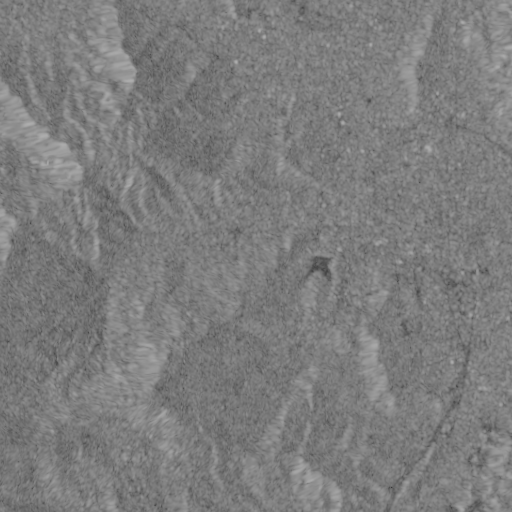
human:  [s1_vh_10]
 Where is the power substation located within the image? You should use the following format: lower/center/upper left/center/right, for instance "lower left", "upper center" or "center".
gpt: The power substation is located in the upper right of the image.
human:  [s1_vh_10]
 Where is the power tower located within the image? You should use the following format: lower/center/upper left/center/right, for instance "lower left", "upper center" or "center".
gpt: The power tower is located in the upper of the image.
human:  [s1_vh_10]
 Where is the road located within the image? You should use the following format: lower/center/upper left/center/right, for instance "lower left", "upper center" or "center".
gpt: There is no road in the image.

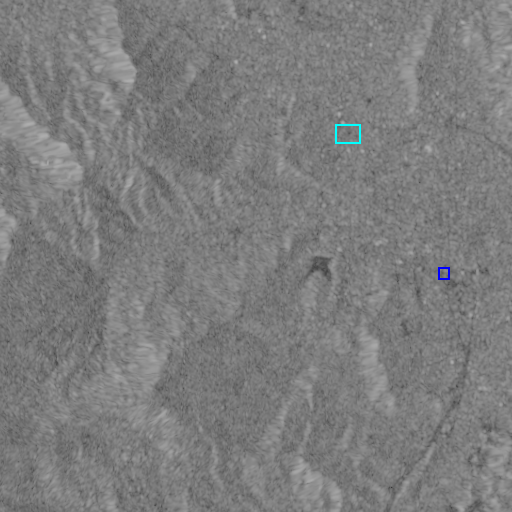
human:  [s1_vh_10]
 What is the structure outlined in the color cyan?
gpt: The structure outlined in cyan is a park.
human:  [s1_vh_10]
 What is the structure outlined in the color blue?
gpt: The structure outlined in blue is a parking lot.
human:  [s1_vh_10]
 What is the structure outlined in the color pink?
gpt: There is no pink outline.